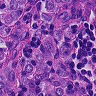
Metastatic tissue present: yes